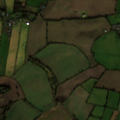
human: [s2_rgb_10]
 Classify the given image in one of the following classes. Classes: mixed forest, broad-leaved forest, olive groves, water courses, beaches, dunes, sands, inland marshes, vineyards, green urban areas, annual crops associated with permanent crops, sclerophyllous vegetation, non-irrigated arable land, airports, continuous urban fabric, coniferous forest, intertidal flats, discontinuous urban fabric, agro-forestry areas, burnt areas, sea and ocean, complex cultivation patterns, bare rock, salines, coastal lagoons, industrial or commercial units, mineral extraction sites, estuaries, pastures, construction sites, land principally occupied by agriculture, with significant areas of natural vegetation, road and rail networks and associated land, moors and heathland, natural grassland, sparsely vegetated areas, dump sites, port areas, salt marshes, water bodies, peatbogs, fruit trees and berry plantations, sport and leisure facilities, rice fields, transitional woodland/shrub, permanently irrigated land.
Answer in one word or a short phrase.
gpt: non-irrigated arable land, pastures